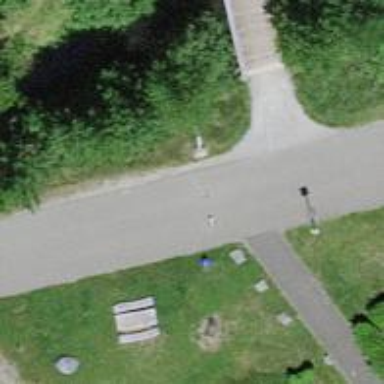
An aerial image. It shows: Bollard.